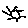
Label: sun